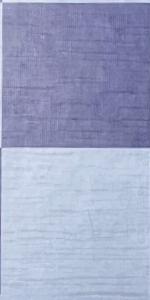
Label: Empty